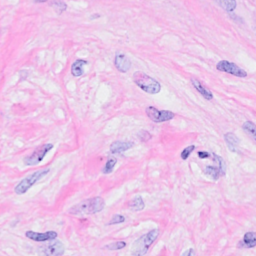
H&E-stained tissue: Breast